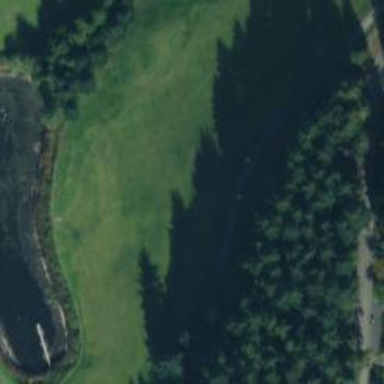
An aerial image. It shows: View of golf hole.